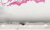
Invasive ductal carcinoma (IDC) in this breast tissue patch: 0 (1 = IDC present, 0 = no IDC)